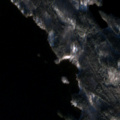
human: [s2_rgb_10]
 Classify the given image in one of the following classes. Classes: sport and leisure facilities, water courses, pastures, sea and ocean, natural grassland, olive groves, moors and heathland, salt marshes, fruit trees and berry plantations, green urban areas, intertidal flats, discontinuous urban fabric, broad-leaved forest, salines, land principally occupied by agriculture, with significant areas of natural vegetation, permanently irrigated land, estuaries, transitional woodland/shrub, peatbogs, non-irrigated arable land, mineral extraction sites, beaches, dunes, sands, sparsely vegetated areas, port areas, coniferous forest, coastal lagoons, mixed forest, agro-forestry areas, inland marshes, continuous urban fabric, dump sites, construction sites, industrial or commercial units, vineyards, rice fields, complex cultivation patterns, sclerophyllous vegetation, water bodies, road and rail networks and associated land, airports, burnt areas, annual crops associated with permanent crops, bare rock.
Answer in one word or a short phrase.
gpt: coniferous forest, mixed forest, water bodies